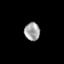
Tissue: skin
Cell type: Epithelial cells
Senescence score: 0.2789
Nuclear area (px): 273
Mean DAPI intensity: 162.447